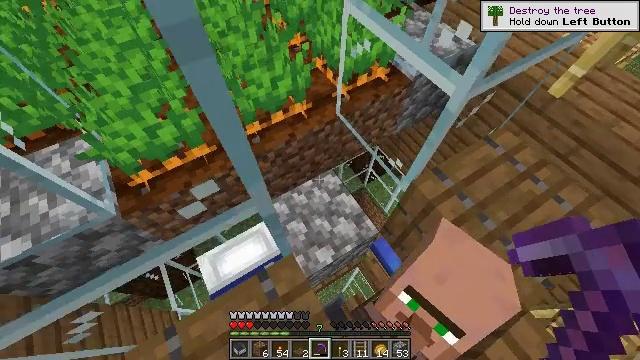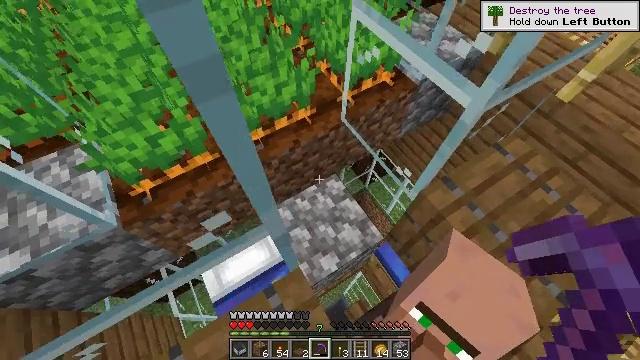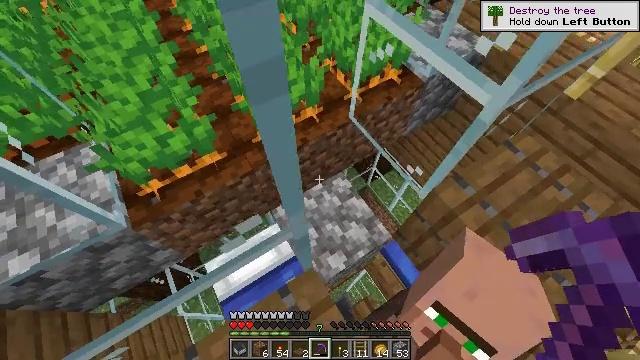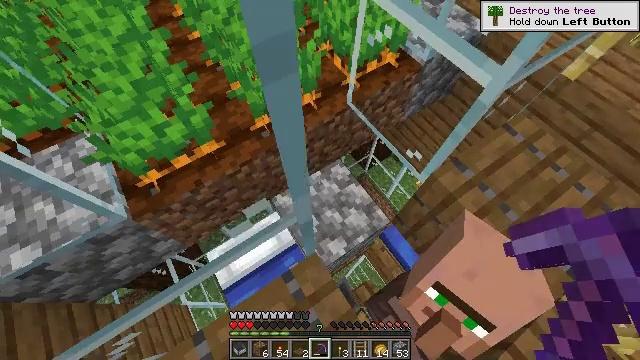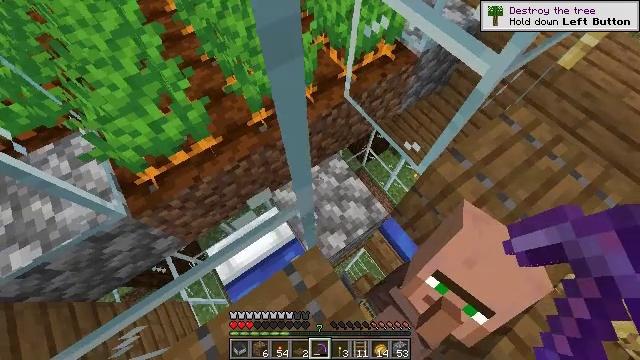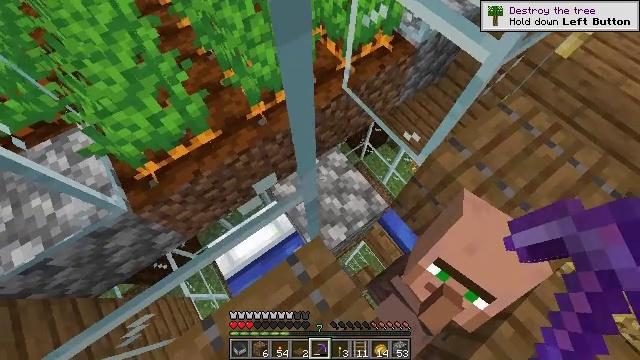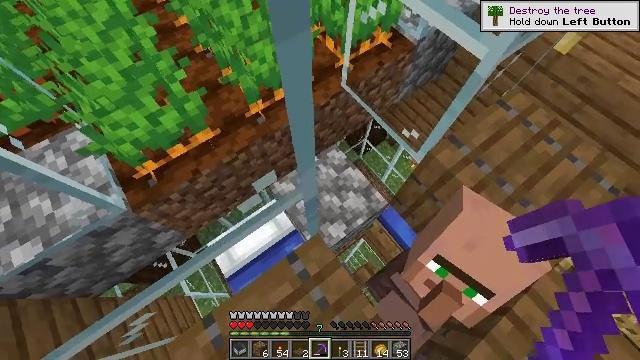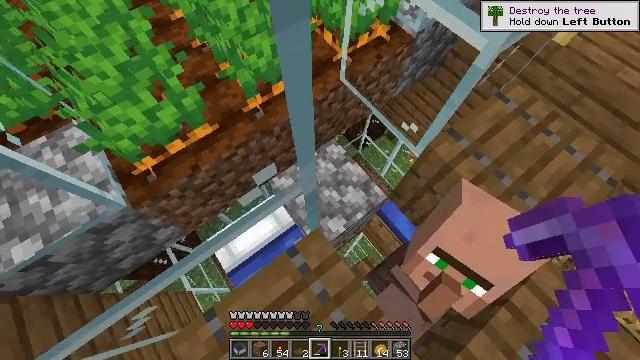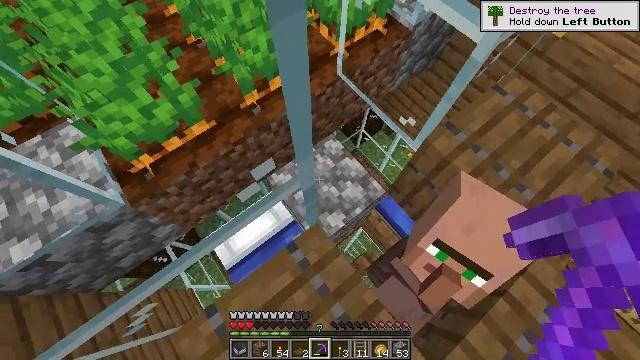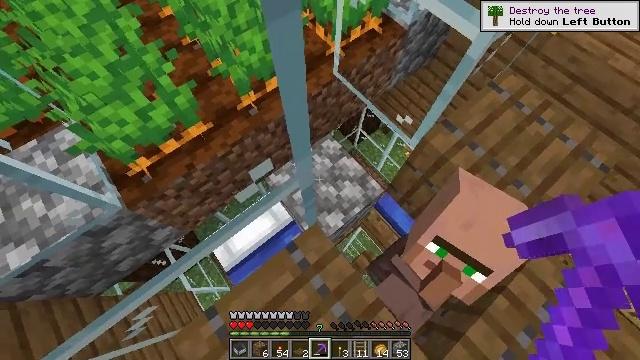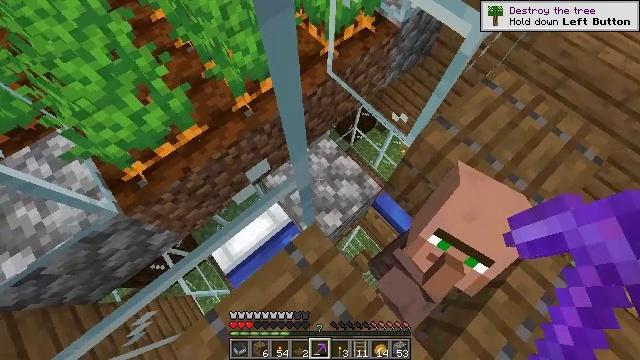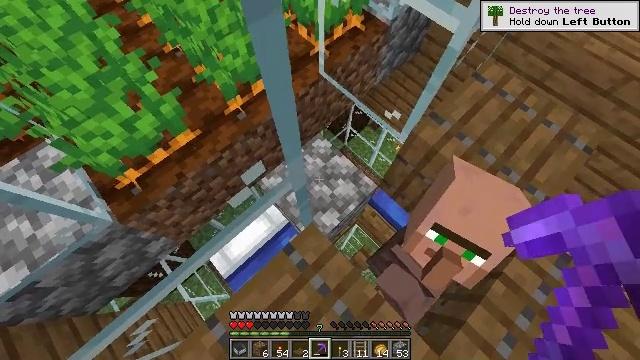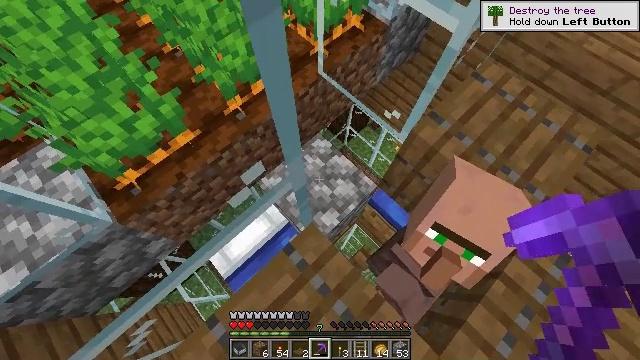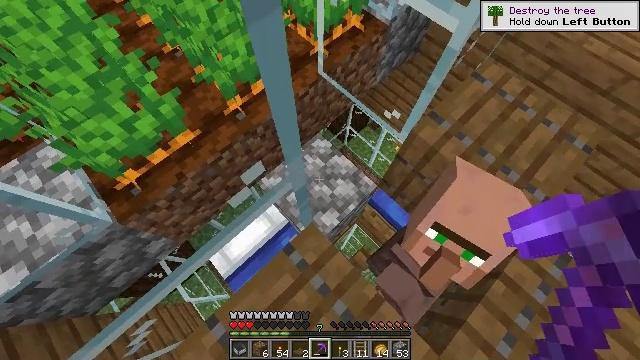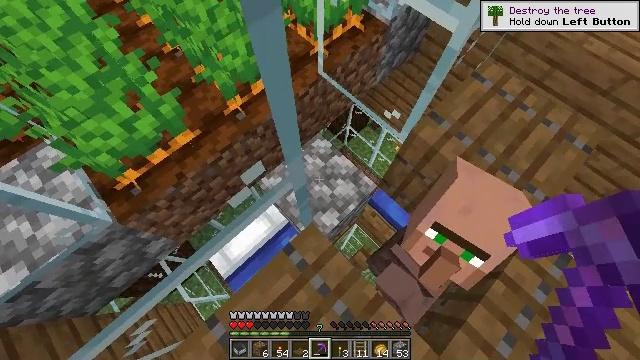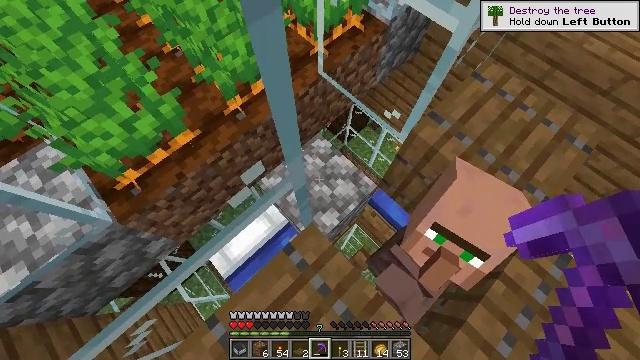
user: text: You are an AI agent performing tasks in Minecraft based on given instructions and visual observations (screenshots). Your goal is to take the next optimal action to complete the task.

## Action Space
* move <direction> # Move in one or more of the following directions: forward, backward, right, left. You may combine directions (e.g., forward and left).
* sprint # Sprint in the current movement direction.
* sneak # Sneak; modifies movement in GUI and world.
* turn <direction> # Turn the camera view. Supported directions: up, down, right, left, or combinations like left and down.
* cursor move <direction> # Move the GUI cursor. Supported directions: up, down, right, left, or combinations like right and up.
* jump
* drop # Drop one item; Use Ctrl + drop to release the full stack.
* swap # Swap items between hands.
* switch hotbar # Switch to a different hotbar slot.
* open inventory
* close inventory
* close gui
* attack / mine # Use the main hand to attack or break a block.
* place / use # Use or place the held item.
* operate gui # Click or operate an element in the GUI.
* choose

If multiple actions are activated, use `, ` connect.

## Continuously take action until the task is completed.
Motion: motion action
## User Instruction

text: Break the cobblestone to create a path.
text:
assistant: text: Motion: no_op
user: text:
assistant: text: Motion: no_op
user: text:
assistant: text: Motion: turn right and down
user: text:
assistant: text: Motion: turn right and down
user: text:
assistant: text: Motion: turn right and down
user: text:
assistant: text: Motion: no_op
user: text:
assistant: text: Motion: turn down
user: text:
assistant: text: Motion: no_op
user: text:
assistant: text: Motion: turn right
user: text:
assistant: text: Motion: turn right
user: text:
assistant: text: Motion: turn right
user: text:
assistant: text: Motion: no_op
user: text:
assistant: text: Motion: no_op
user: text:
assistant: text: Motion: no_op
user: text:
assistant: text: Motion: no_op
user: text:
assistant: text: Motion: no_op
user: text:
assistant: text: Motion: no_op
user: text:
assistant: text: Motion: no_op
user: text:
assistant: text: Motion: no_op
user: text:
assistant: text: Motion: no_op
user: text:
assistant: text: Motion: no_op
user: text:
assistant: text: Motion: no_op
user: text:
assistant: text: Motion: no_op
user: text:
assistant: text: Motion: no_op
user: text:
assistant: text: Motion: no_op
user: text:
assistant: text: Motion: no_op
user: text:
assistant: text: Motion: no_op
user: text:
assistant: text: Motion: no_op
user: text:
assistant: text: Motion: no_op
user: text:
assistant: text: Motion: move right